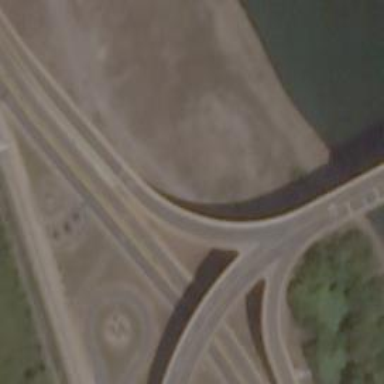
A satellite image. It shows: Unclassified road with bridge.